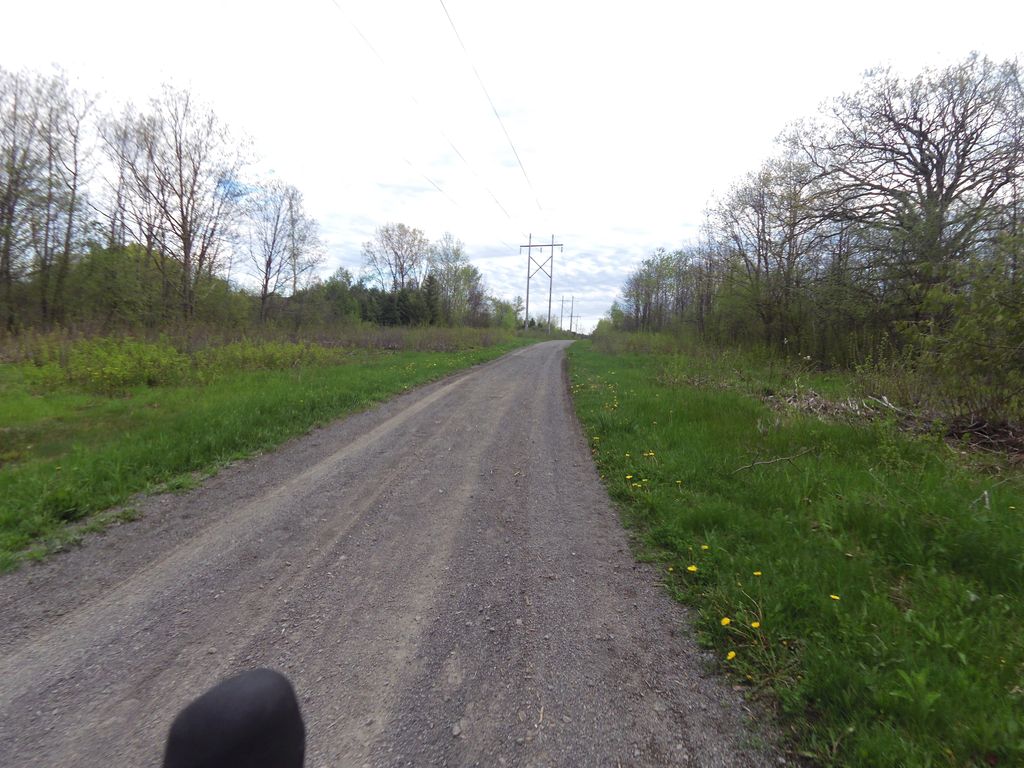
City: ottawa-gatineau